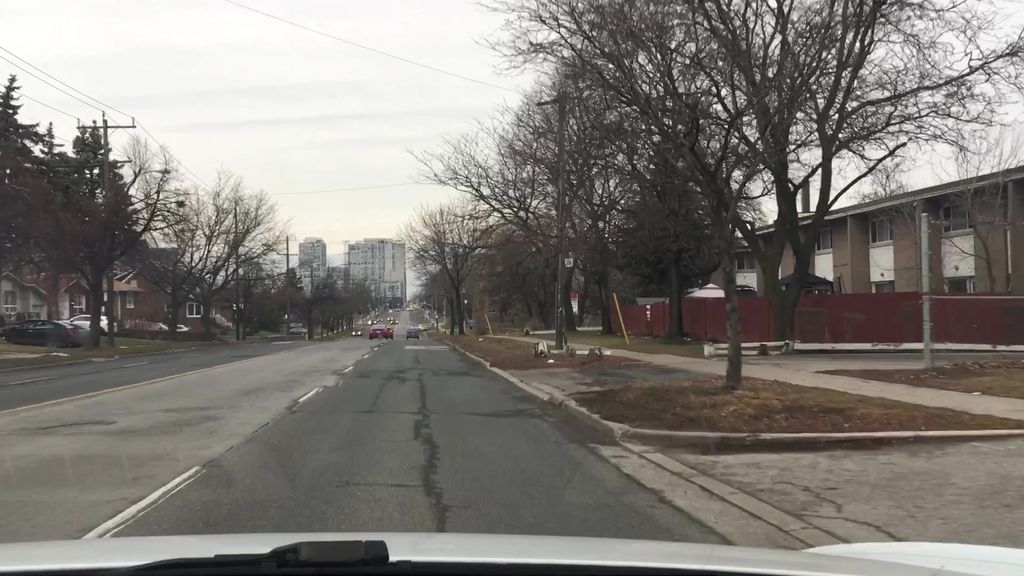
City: toronto